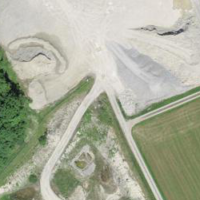
EUNIS habitat code: 56
Species observed at this site:
Chorthippus biguttulus